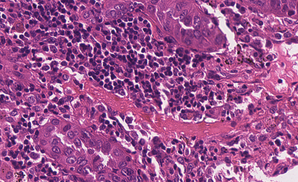
Tumor epithelial tissue: yes
Tumor-associated stroma tissue: yes
Normal tissue: no